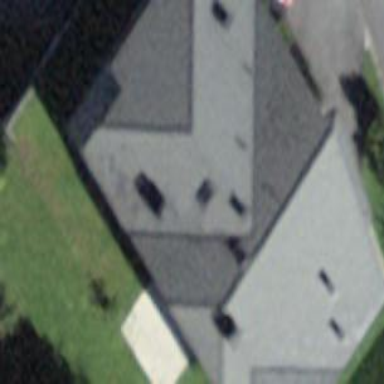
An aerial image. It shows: Building with tiled roof.